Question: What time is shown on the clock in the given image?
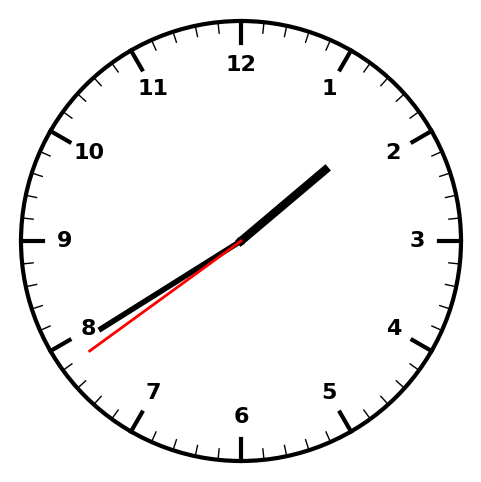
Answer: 01:39:39